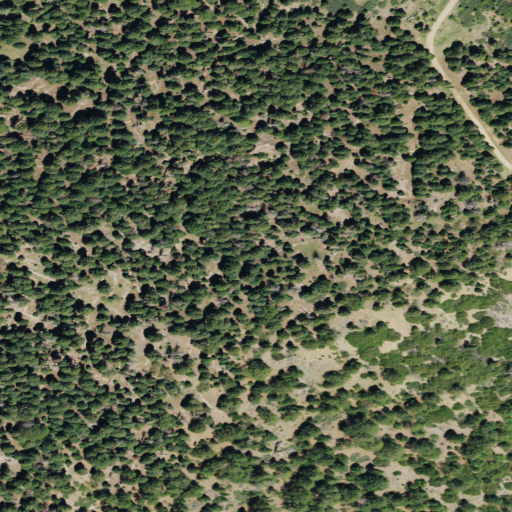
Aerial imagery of ridge(s) in California named Plaskett Ridge containing grassland, open development, and medium intensity development